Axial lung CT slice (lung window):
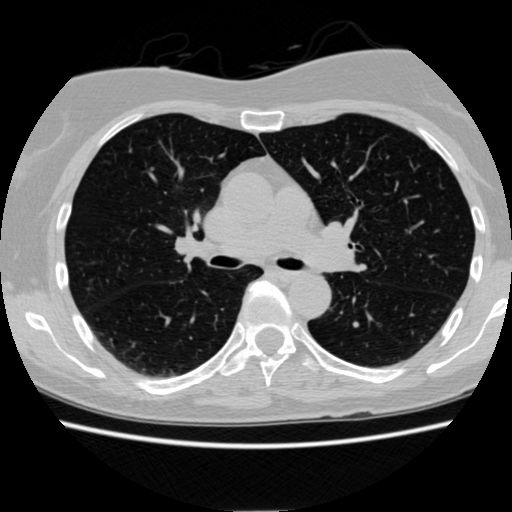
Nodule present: no